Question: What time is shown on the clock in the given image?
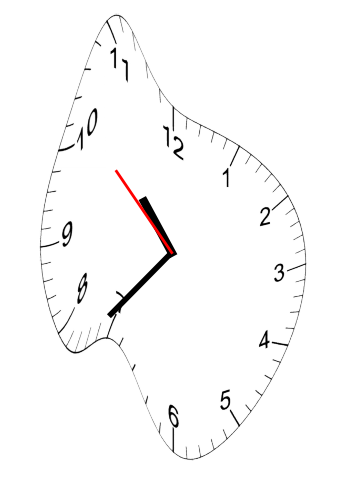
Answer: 10:36:52